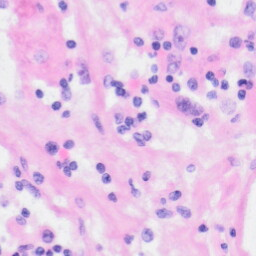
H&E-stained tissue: Kidney